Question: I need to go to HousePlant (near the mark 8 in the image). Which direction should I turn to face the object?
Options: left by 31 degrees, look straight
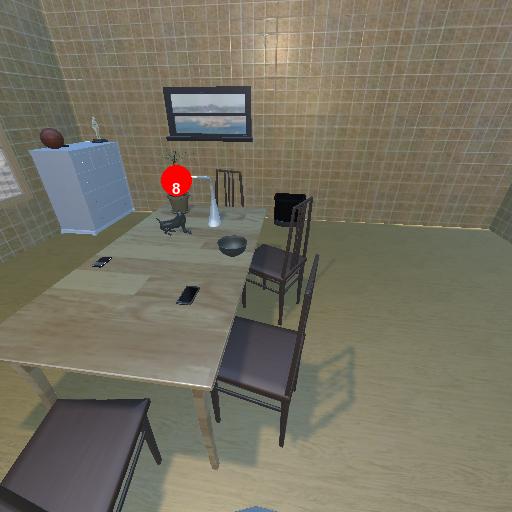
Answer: left by 31 degrees